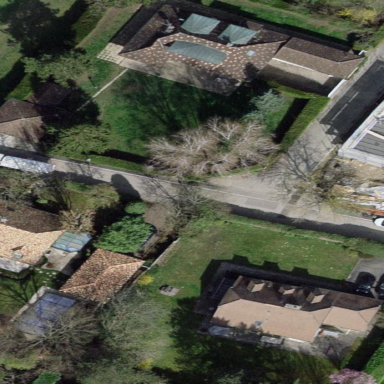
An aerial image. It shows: Garden enclosed by fence.